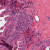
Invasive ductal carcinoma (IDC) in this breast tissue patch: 0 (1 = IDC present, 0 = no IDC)